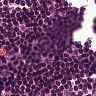
Metastatic tissue present: no